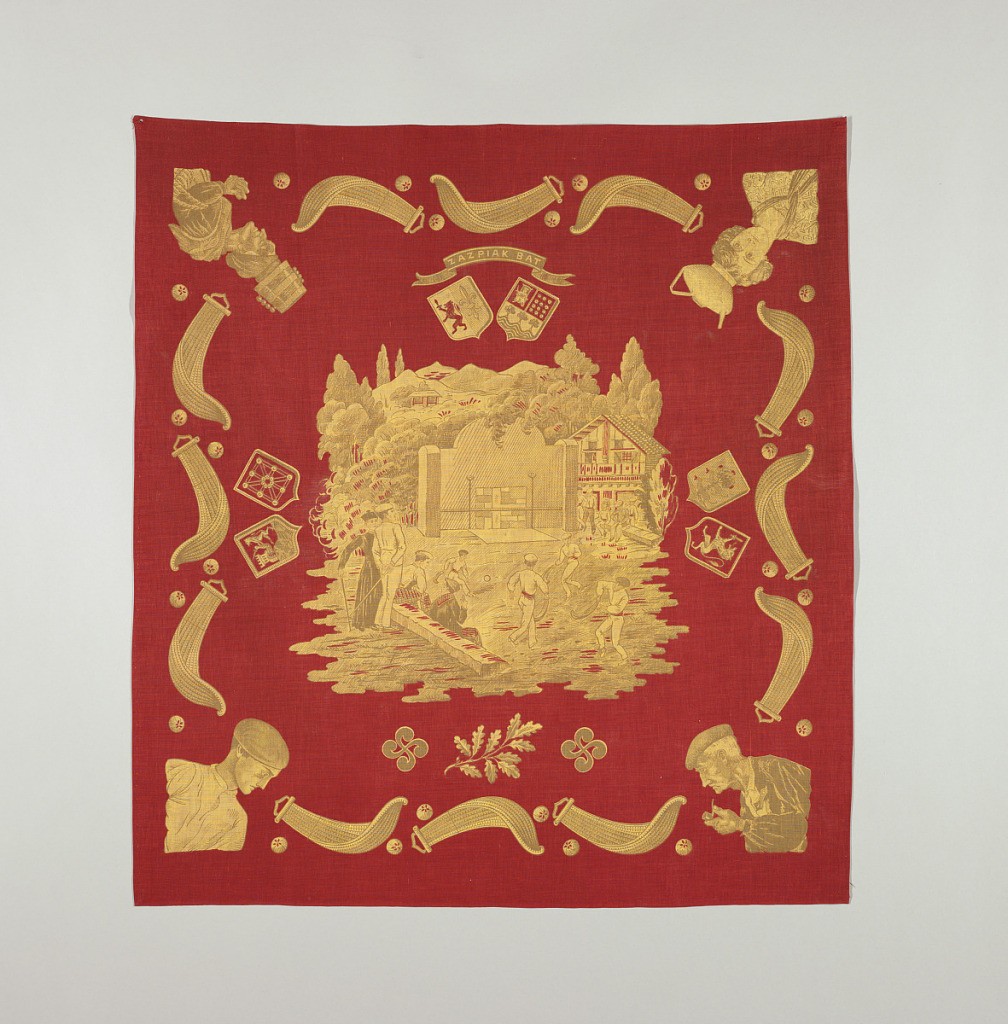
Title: Handkerchief
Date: late 19th century
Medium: cotton Technique: printed on plain weave
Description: Red background with tan printed scene of a handball game in the center. Figures at all four corners with a border of balls and scoop. Shields surround the scene at the left, top, and right, where the bottom has a leaf branch with florals on either side.  Shield at top has a banner reading "ZAZPIAK BAT" a heraldic reference to the Basque coat of arms consisting of the seven regional provinces.